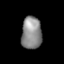
Tissue: lung
Cell type: Endothelial cells
Senescence score: 0.559
Nuclear area (px): 645
Mean DAPI intensity: 138.239